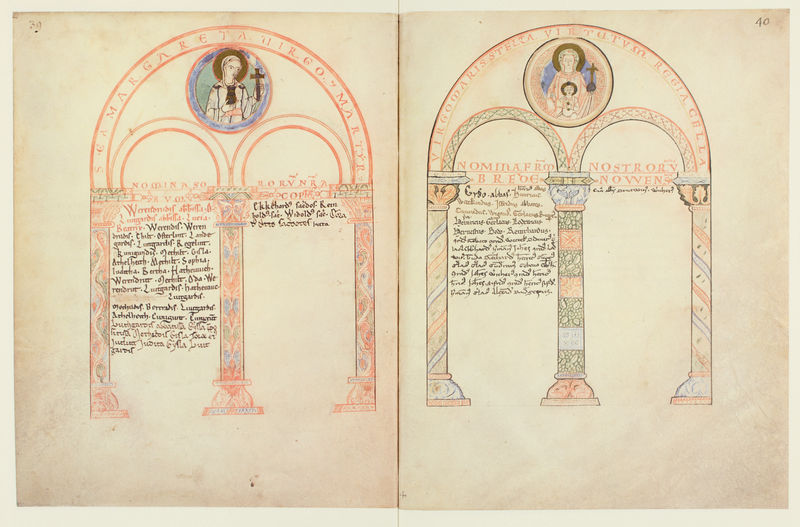
Titel: Liber Vitae der Abtei Corvey
Institution: Münster, Staatsarchiv
Schlagwörter: blau, gott, frauen, gelb, grün, braun, bunt, säule, säulen, rot, muster, bibel, kirche, drei, kind, mutter, schrift, bogen, farbe, tor, bögen, buch, kreuz, torbogen, text, pergament, heiligenschein, seiten, jesus, rundbögen, romanik, heilige, maria, korinthisch, aufgeschlagen, madonna, latein, medaillons, 40, 39, antiphonar, buchmaletei